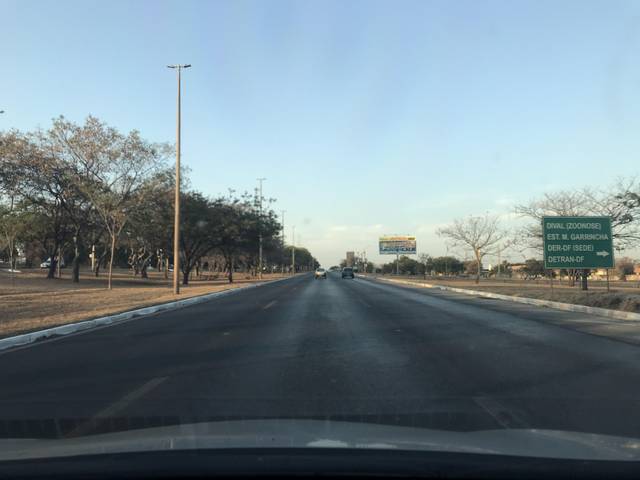
Region: Brazil
Coordinates: -15.758, -47.928